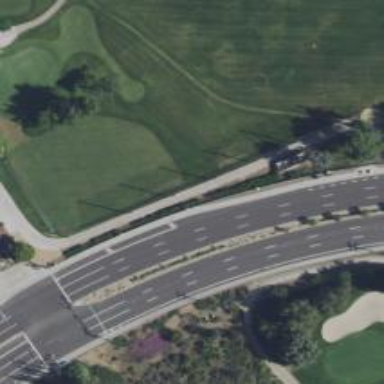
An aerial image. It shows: Service road used as golf cart path.